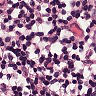
Metastatic tissue present: no